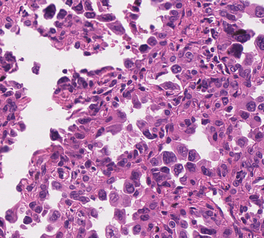
Tumor epithelial tissue: yes
Tumor-associated stroma tissue: yes
Normal tissue: no